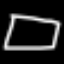
Label: square